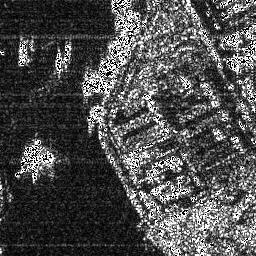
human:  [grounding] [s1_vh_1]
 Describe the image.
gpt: In the satellite image, there is  <ref>1 small ship </ref> <box>[[5, 13, 10, 26, 0]]</box> located at top left,  <ref>1 medium ship </ref> <box>[[21, 14, 28, 28, 0]]</box> located at top left.